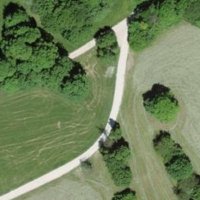
EUNIS habitat code: 24
Species observed at this site:
Lathyrus vernus